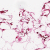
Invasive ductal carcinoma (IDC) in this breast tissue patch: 0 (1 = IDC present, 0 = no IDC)